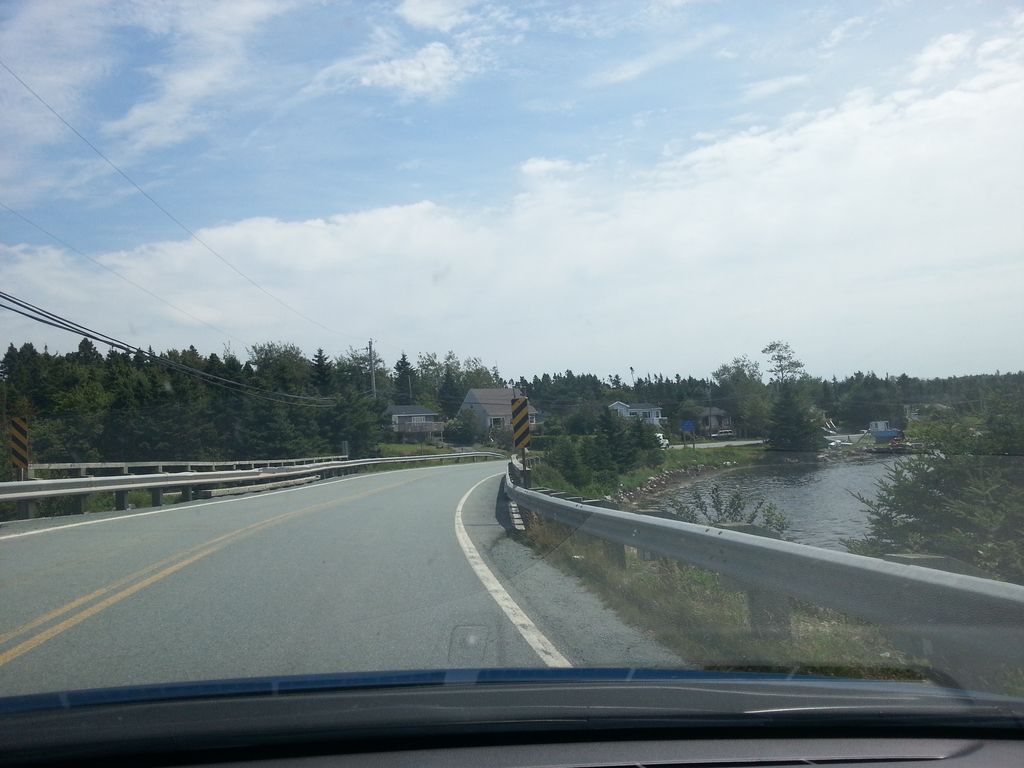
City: halifax